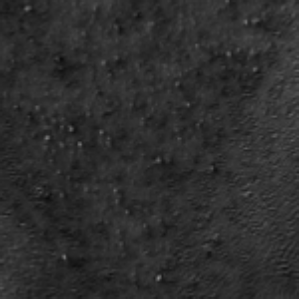
Label: frost